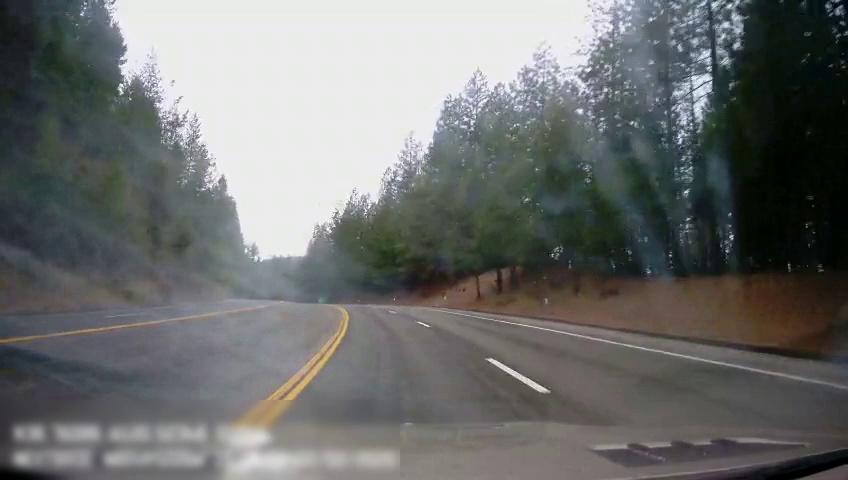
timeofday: Day
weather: Cloudy
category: Drivable Space
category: Lanes | Opposite Lane
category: Lanes | Opposite Lane
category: Lanes | Alternate Lane
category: Lanes | Opposite Lane
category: Lanes | Current Lane
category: Lanes | Current Lane